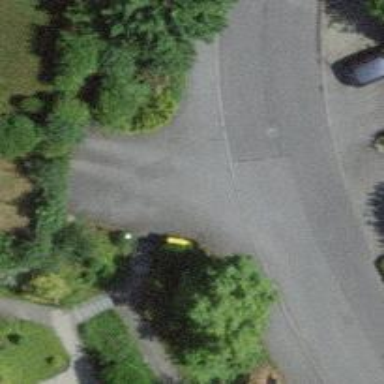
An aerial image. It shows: Sidewalk.